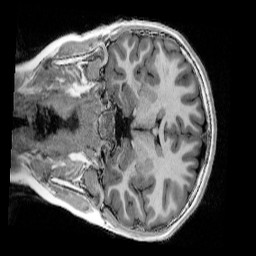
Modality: UNIT1_denoised
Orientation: coronal
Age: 10
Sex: female
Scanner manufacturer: siemens
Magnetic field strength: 3 T
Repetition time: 4 s
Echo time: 0.00303 s